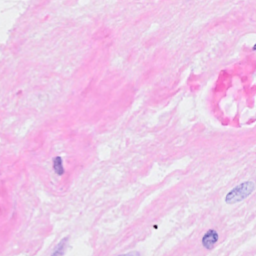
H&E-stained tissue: Breast